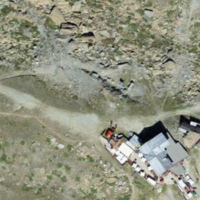
EUNIS habitat code: 31
Species observed at this site:
Pyrrhocorax graculus
Aster alpinus